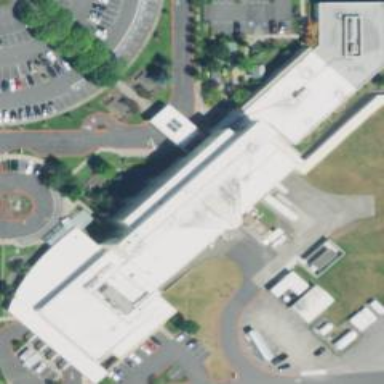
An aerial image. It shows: Hospital building.